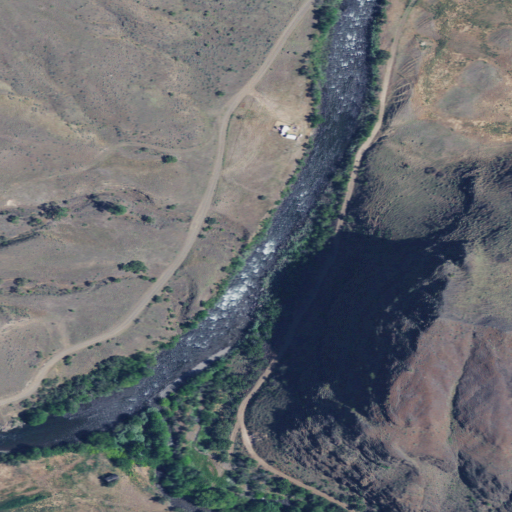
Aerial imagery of valley in Oregon named Vance Draw containing grassland, shrub, evergreen forest, and open development